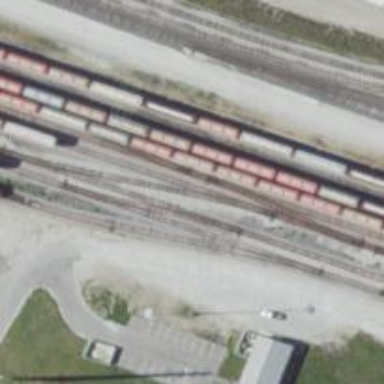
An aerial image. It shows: Railway yard in service.